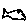
Label: fish